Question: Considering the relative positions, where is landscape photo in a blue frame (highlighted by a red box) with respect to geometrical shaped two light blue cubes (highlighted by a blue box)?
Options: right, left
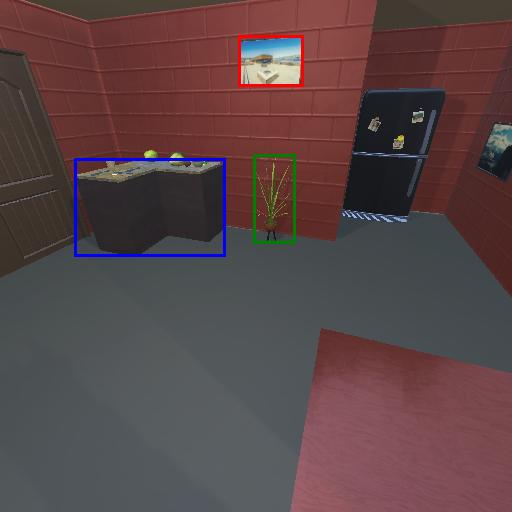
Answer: right